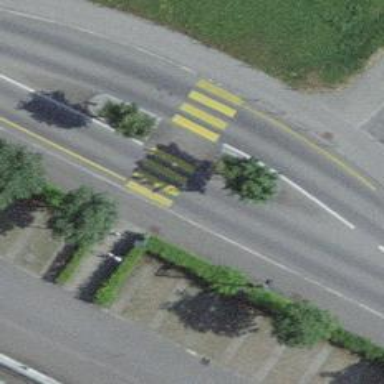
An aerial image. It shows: Marked crossing on the road.